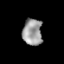
Tissue: lung
Cell type: Fibroblasts
Senescence score: 0.2139
Nuclear area (px): 509
Mean DAPI intensity: 155.507